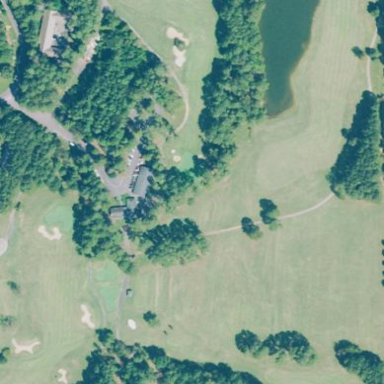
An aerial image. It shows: Scenic golf fairway.